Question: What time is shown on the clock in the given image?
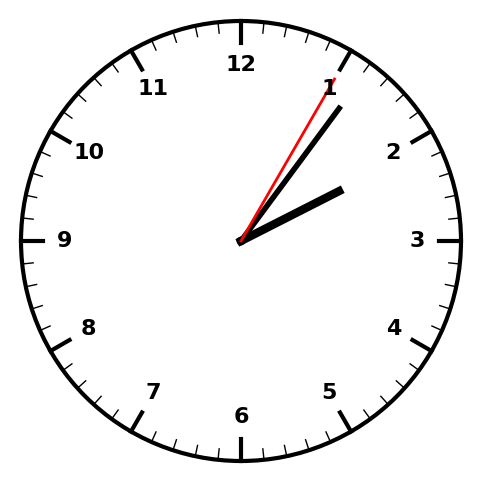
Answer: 02:06:05